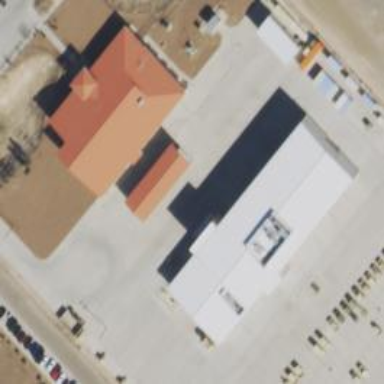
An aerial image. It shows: Building with red roof.